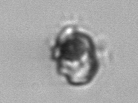
Label: Proterythropsis